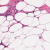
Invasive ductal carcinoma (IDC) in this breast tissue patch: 0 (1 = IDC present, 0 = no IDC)